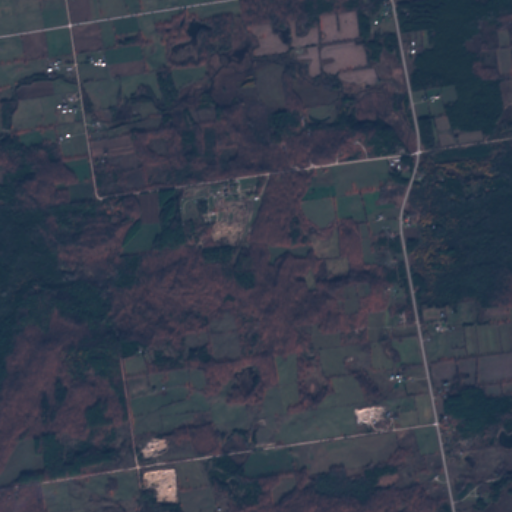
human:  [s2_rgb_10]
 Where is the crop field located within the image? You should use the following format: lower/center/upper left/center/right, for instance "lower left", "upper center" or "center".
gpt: The crop field is located in the right of the image.
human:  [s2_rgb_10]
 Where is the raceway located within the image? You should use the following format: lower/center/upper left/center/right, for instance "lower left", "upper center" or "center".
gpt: The raceway is located in the center of the image.
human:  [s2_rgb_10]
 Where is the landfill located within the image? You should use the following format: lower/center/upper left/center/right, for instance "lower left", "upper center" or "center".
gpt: There is no landfill in the image.